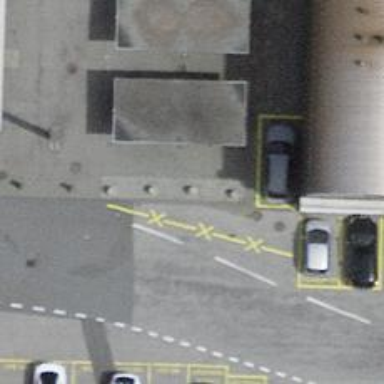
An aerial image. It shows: Bollard.